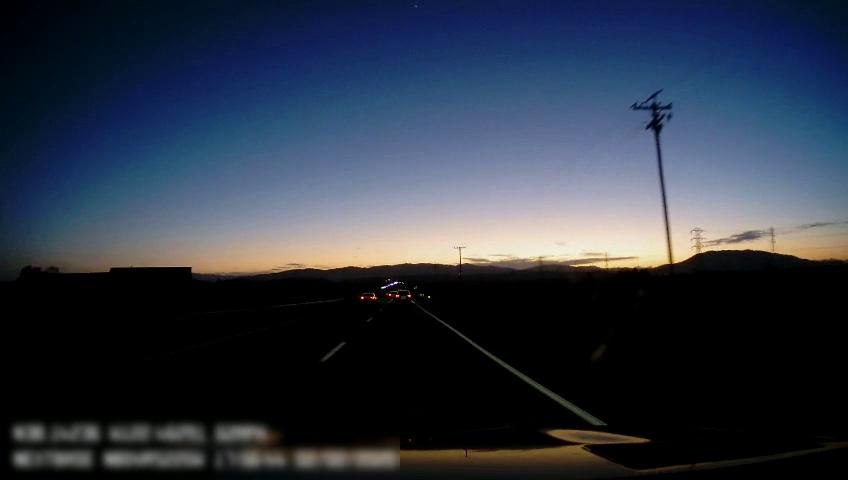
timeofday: Dusk/Dawn/Twilight
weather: Sunny
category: Drivable Space
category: Vehicles | SUV
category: Vehicles | Car
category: Lanes | Alternate Lane
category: Lanes | Current Lane
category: Lanes | Current Lane